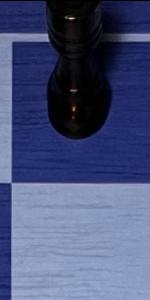
Label: Empty